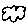
Label: cloud